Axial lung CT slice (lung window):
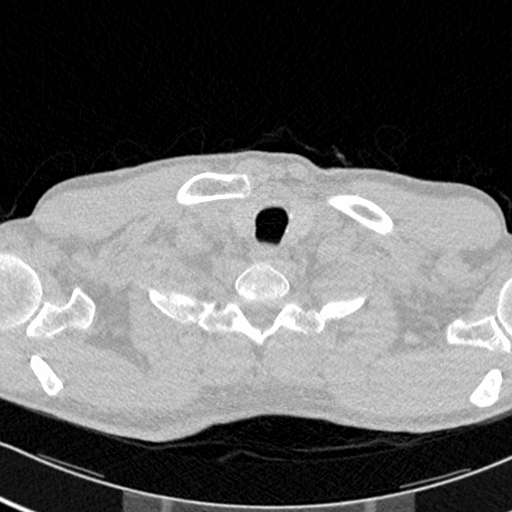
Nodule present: no